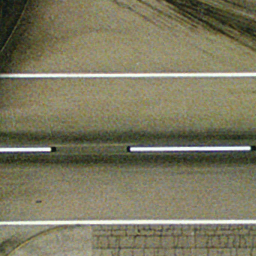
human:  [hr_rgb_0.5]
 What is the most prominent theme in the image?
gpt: runway